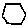
Label: hexagon